Interaction volume radius: 10 \u00c5
Interaction volume height: 45 \u00c5
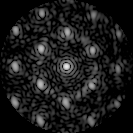
Disorder parameter: 0.3446